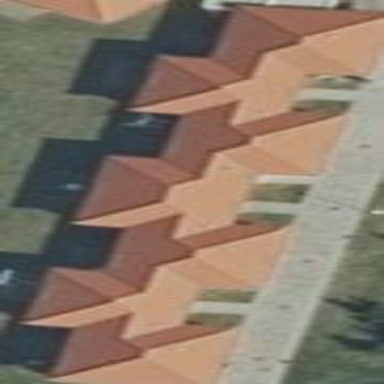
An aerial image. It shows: Building.